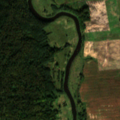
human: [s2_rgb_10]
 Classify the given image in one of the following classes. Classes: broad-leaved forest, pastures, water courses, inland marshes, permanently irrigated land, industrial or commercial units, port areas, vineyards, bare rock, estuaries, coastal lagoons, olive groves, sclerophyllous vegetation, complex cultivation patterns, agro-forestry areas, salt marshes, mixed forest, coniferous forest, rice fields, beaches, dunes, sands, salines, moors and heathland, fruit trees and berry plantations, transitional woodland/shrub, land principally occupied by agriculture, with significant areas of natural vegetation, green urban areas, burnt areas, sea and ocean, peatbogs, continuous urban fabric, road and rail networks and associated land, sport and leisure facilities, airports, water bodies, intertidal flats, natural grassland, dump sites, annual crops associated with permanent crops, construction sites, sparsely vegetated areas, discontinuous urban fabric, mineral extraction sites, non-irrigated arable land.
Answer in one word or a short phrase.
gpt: non-irrigated arable land, land principally occupied by agriculture, with significant areas of natural vegetation, broad-leaved forest, mixed forest, transitional woodland/shrub